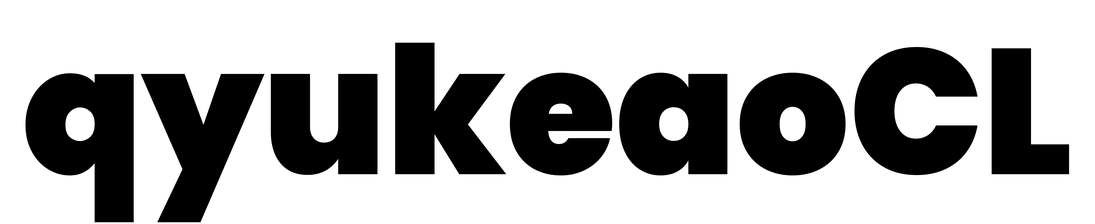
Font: Poppins-Black